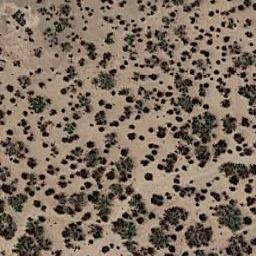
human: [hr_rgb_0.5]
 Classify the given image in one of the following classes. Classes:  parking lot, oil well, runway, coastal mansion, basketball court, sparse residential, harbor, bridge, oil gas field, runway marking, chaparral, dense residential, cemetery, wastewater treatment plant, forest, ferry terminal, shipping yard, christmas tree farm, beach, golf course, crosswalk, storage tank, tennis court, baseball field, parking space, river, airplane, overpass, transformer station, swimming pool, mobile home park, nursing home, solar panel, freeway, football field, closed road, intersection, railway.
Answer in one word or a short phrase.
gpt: chaparral